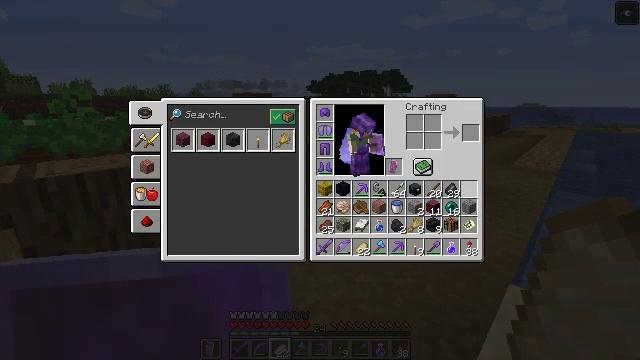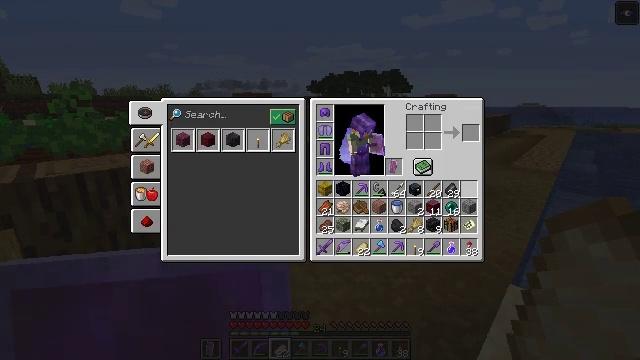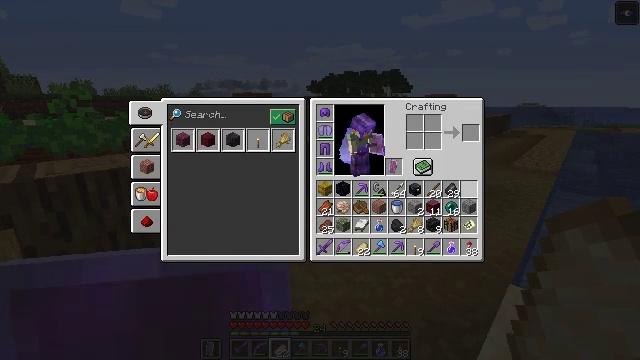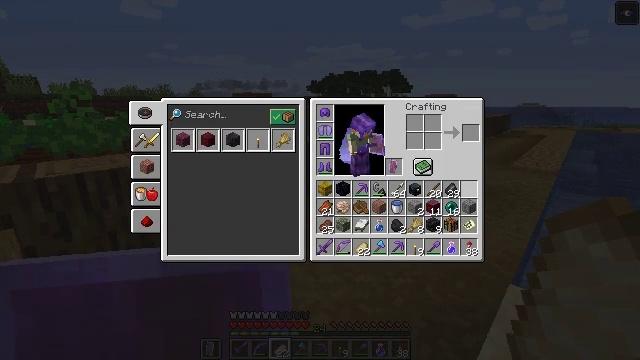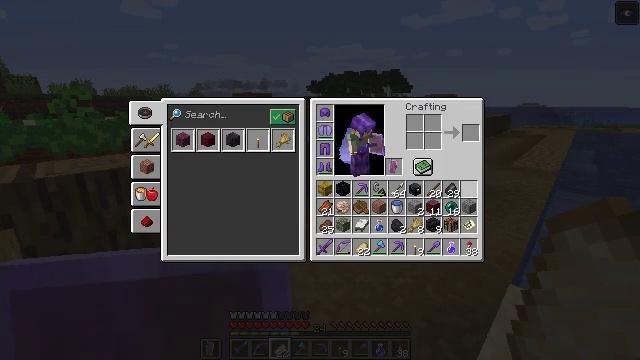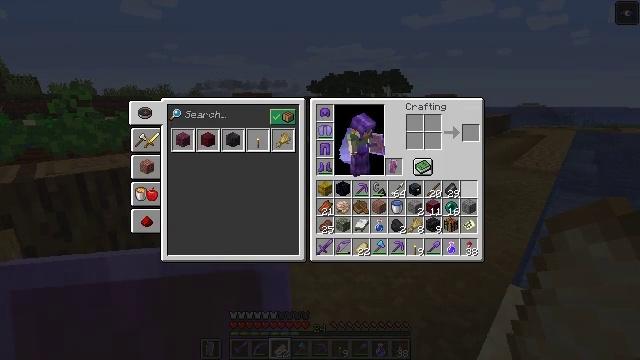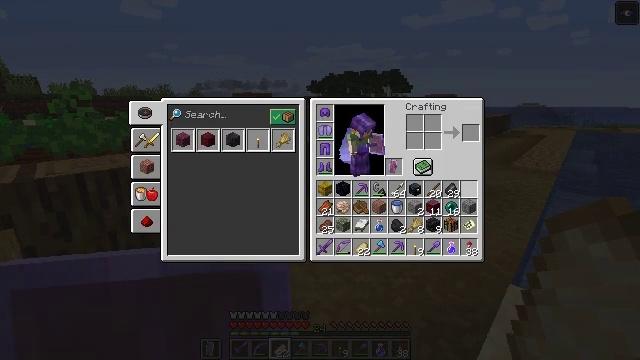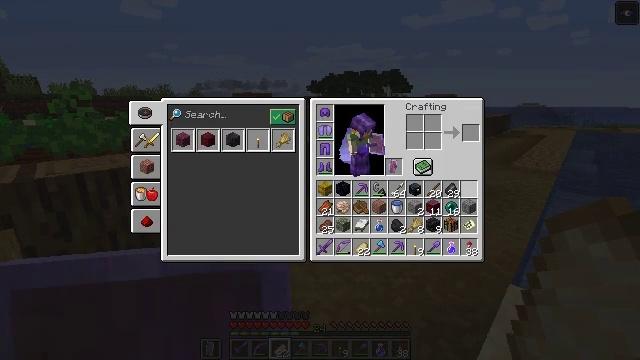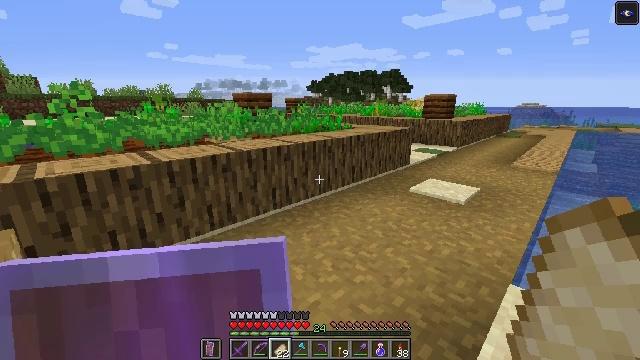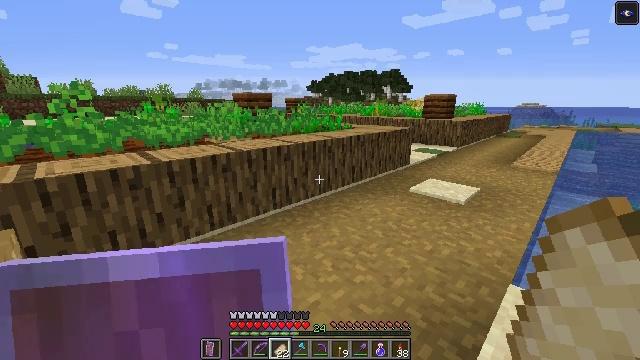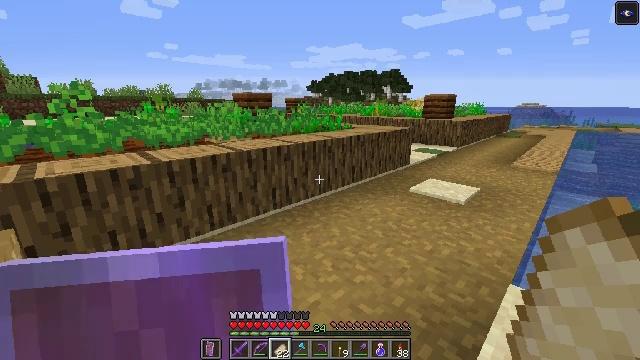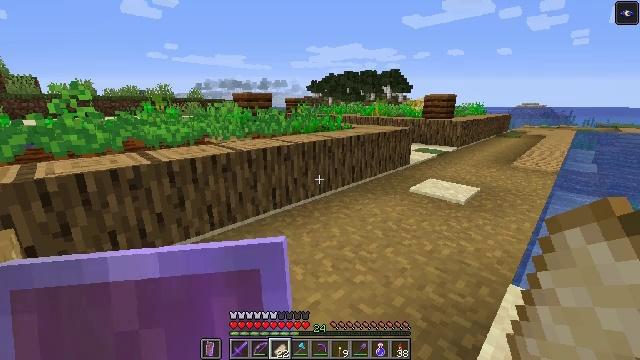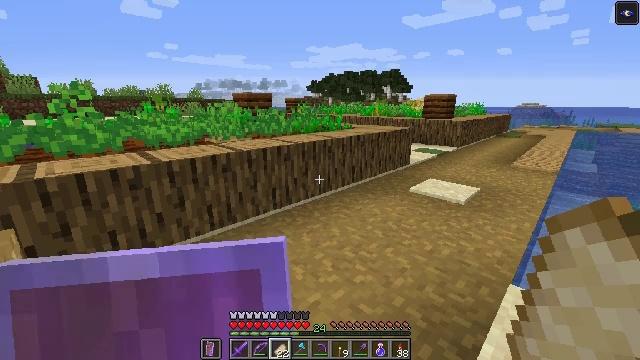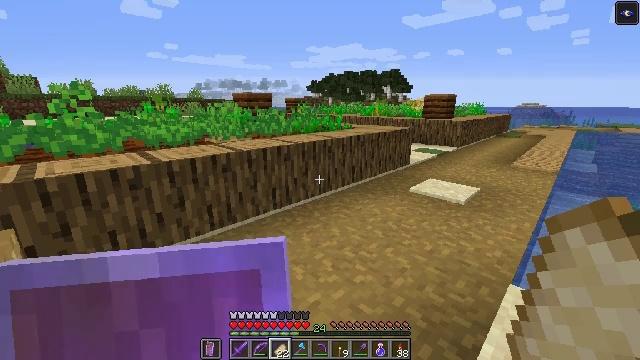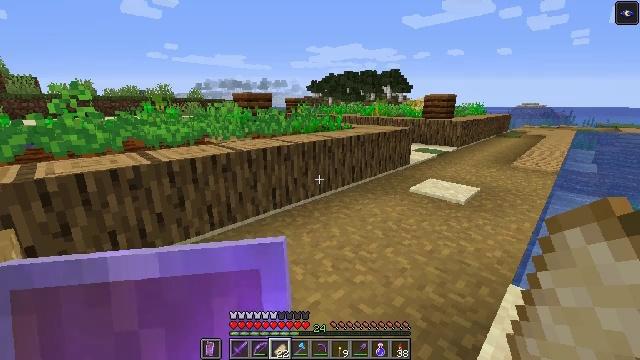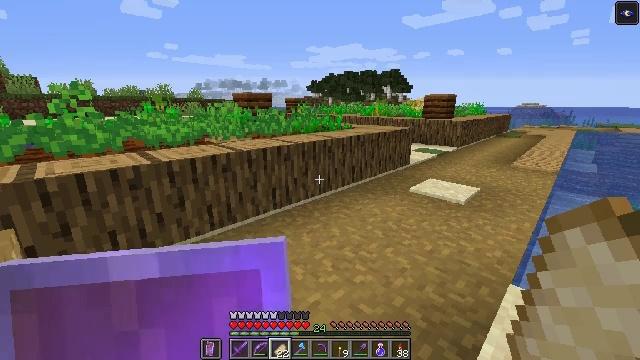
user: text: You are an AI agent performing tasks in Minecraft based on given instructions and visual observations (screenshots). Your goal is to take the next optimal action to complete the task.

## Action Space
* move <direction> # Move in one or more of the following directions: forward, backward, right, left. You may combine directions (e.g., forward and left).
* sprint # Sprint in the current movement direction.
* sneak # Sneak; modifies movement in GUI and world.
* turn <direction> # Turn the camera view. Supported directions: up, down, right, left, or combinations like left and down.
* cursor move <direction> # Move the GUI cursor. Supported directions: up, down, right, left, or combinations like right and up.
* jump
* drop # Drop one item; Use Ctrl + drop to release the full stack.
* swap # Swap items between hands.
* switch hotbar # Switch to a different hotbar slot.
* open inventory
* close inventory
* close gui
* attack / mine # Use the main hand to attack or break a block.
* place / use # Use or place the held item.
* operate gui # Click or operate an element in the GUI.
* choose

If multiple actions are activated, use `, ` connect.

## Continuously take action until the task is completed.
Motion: motion action
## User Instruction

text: Remove a polished granite block from the inventory.
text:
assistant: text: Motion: sneak
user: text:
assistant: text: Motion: no_op
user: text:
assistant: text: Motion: no_op
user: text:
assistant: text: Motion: no_op
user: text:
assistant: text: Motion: no_op
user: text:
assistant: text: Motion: no_op
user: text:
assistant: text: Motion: no_op
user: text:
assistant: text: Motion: no_op
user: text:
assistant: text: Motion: no_op
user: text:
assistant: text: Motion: no_op
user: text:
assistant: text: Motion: no_op
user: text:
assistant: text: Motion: no_op
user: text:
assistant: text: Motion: no_op
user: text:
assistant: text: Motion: no_op
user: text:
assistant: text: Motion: no_op
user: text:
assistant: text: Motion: turn right
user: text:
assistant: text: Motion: turn right and up
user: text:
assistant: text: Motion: turn right and up
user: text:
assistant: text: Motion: move forward
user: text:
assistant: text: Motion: move forward
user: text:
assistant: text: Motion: move forward
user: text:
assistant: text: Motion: move forward
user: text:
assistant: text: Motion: no_op
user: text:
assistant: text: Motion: no_op
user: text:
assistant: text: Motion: close inventory
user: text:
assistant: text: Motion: close inventory
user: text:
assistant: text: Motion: close inventory
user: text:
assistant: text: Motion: no_op
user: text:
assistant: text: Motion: turn right
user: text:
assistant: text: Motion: turn right